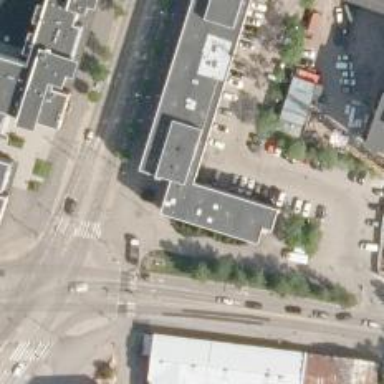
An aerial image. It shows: Cinema.